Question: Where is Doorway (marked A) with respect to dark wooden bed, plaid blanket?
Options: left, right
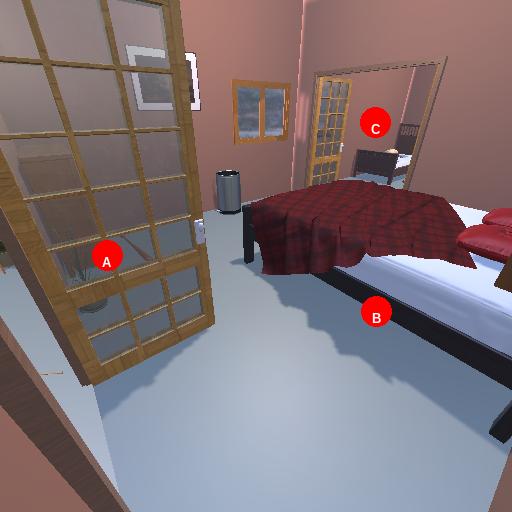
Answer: left